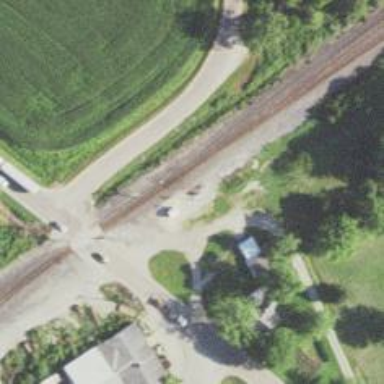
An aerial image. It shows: Railway spur junction.